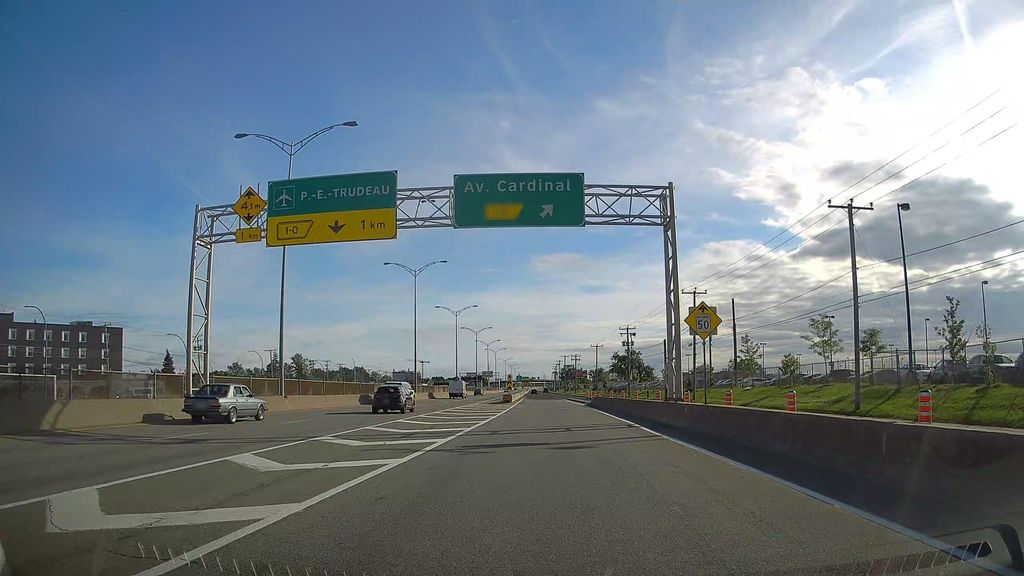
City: montreal